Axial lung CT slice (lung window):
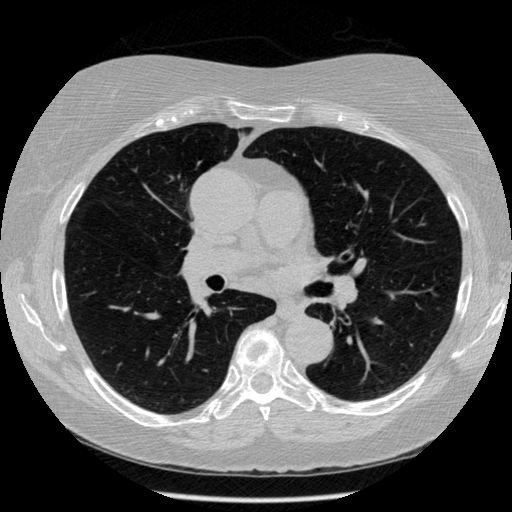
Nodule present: no